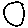
Label: circle